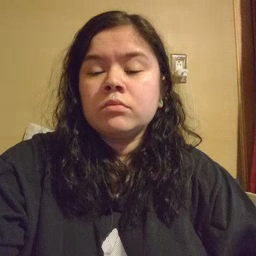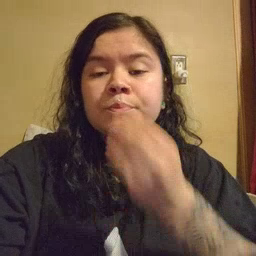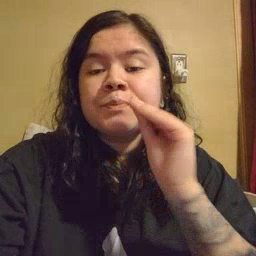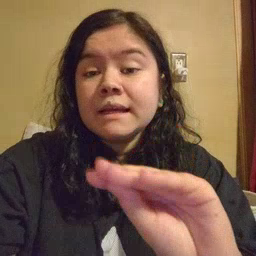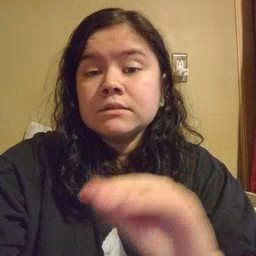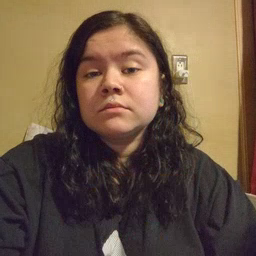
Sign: kiss